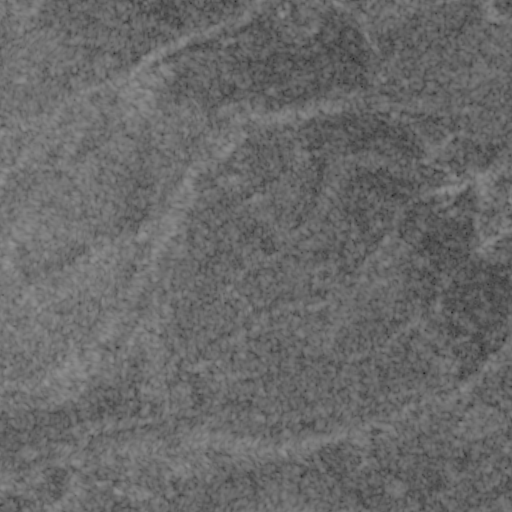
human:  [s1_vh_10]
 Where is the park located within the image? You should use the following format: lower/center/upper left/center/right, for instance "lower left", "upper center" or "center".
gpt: The park is located in the upper of the image.
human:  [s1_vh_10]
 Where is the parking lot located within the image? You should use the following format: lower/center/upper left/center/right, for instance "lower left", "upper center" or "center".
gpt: The parking lot is located in the upper center of the image.
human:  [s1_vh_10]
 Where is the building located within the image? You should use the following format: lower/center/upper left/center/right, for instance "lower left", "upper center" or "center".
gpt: The building is located in the upper center of the image.
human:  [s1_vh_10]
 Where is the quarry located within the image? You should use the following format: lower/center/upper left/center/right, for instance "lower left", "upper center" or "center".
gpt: There is no quarry in the image.

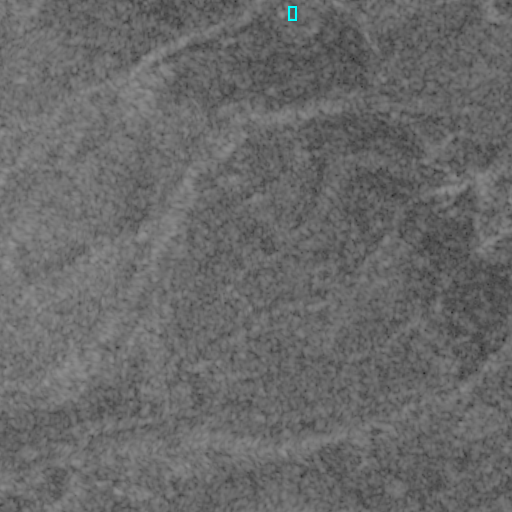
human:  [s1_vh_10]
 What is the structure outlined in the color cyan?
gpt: The structure outlined in cyan is a parking lot.
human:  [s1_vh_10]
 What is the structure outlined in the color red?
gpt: There is no red outline.